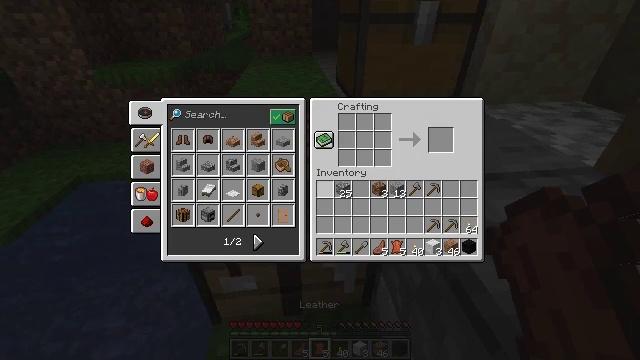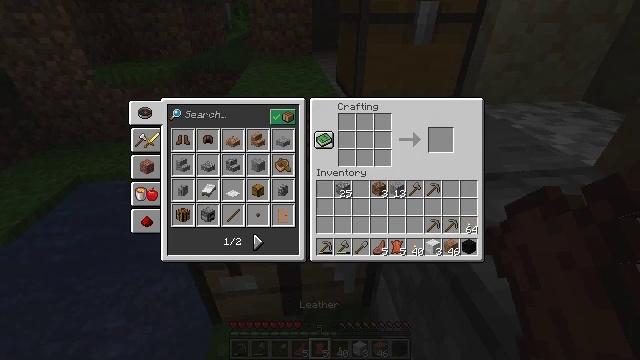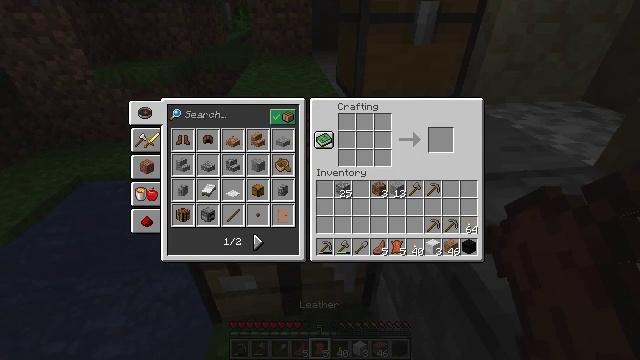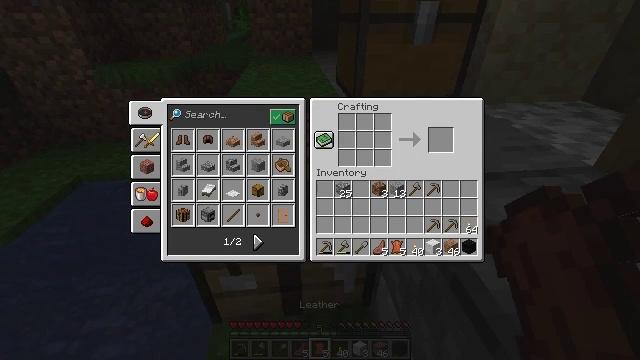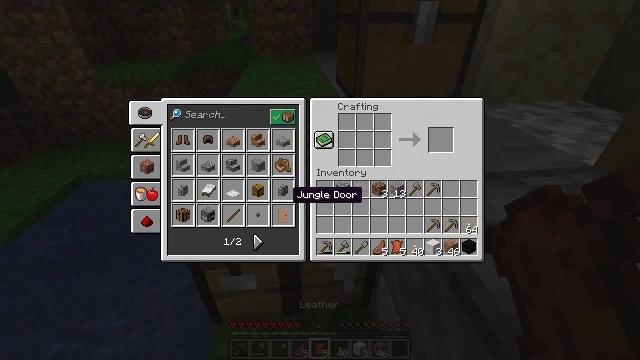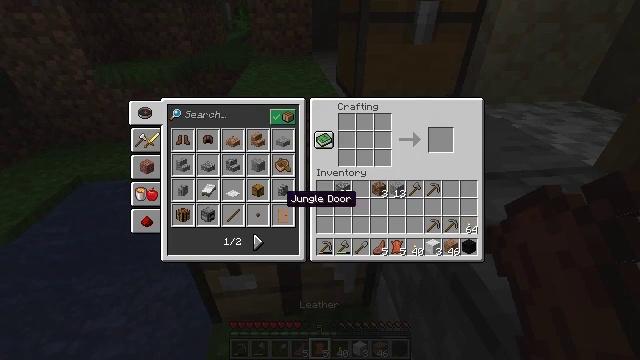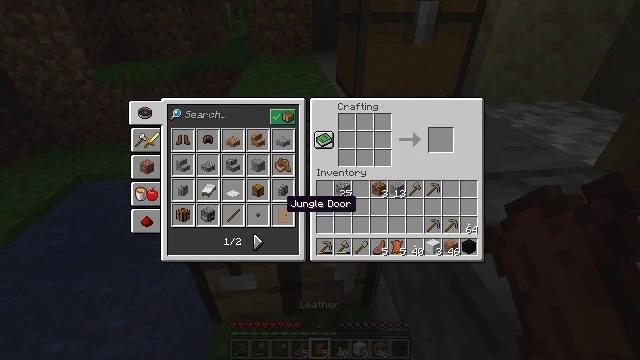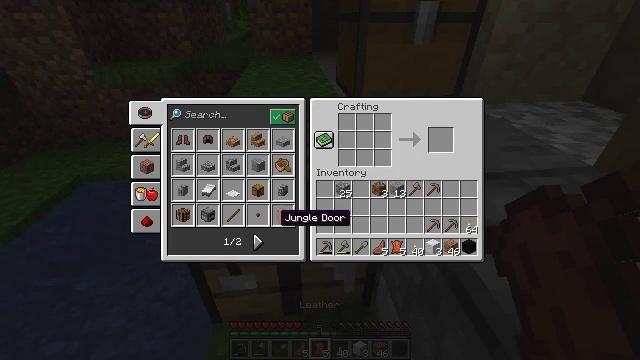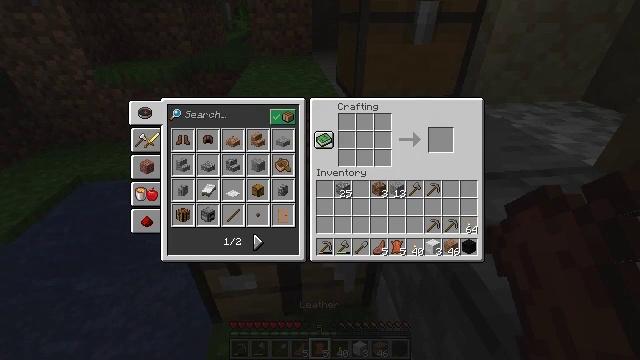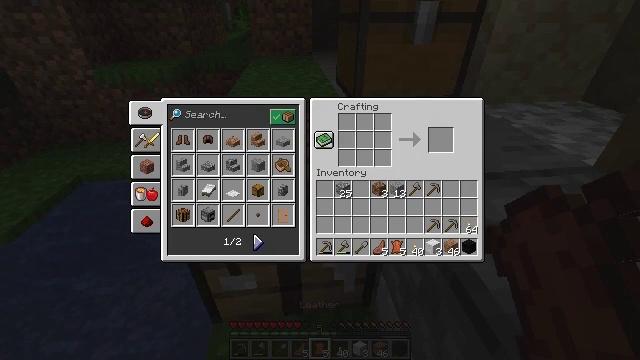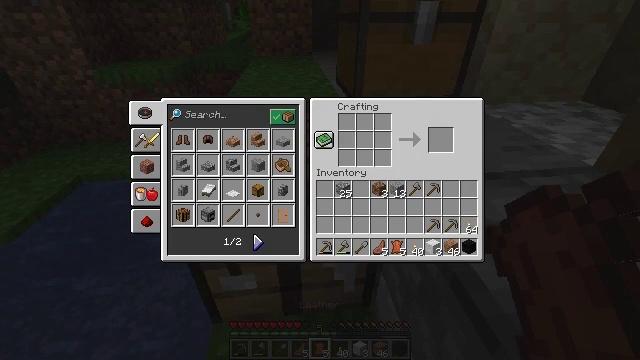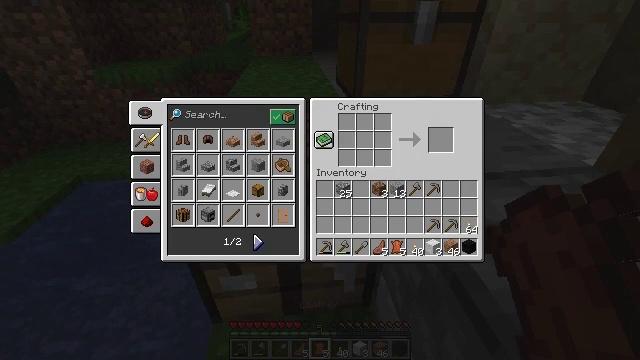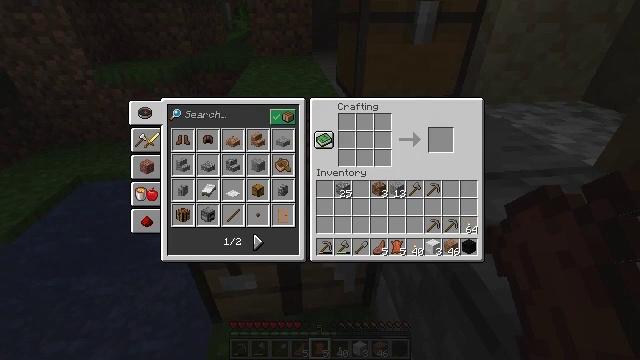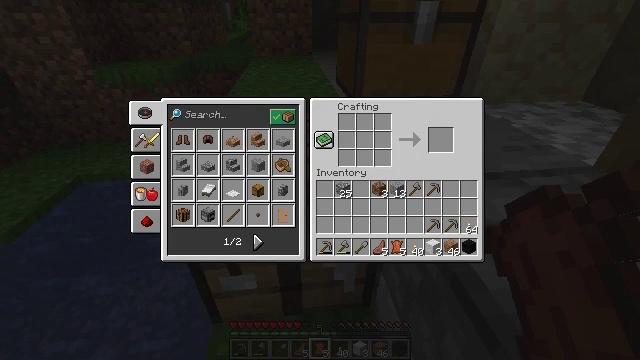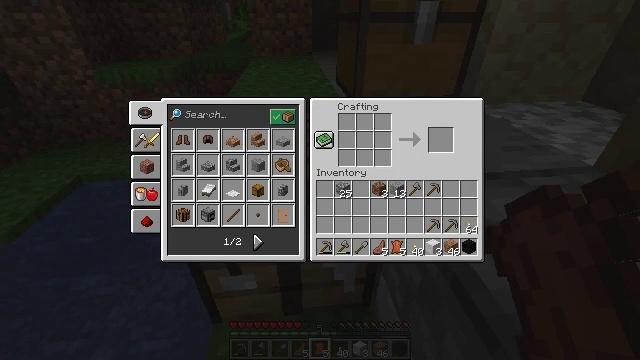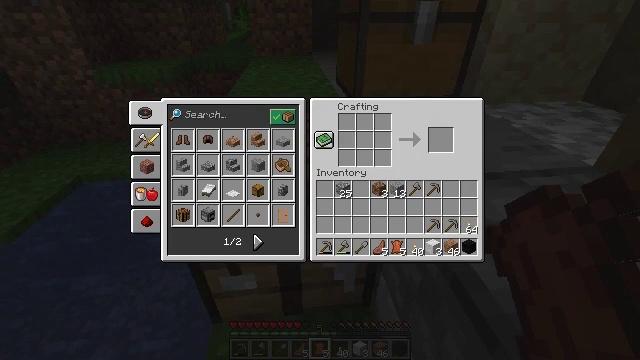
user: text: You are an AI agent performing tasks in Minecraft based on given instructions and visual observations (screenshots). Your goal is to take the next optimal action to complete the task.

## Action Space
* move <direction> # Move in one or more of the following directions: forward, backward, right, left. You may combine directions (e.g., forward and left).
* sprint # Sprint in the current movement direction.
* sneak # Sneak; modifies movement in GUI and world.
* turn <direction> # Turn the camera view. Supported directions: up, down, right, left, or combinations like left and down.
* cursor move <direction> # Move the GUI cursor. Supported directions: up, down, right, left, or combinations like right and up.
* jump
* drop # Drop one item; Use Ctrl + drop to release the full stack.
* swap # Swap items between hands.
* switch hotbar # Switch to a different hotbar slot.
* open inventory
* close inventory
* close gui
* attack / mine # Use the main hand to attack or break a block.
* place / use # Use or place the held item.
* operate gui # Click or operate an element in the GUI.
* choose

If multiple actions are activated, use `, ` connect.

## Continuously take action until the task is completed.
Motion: motion action
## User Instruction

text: Open the crafting table to craft leather boots.
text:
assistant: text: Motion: cursor move left
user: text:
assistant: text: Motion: cursor move down
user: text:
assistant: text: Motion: cursor move left and down
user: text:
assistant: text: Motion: cursor move left and down
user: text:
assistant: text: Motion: no_op
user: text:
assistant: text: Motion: no_op
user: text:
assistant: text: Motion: cursor move down
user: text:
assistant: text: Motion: no_op
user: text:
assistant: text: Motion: cursor move left
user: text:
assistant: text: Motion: no_op
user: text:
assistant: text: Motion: no_op
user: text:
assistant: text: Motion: no_op
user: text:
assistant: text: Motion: cursor move left
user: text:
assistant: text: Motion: no_op
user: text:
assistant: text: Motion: cursor move left
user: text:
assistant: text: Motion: no_op
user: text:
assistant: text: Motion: no_op
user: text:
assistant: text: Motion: cursor move left and up
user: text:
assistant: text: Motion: cursor move up
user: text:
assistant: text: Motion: cursor move up
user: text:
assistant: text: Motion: no_op
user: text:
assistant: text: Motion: no_op
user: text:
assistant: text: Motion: no_op
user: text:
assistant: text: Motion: no_op
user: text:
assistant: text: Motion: no_op
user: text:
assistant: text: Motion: no_op
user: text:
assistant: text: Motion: no_op
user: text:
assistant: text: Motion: no_op
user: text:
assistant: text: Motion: no_op
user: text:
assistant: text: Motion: no_op